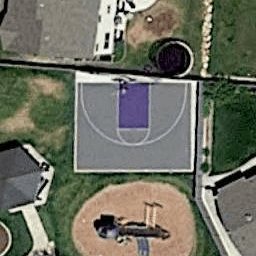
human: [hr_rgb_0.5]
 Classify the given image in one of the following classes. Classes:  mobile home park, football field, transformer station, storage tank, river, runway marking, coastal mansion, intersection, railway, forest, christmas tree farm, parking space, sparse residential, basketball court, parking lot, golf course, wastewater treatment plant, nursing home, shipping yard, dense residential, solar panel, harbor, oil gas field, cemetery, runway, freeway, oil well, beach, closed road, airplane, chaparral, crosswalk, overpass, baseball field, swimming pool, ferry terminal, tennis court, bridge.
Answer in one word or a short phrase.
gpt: basketball court